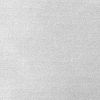
Atmospheric dust classification: dusty